Field crop: maize
Growth stage: 2
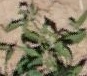
Species: atriplex